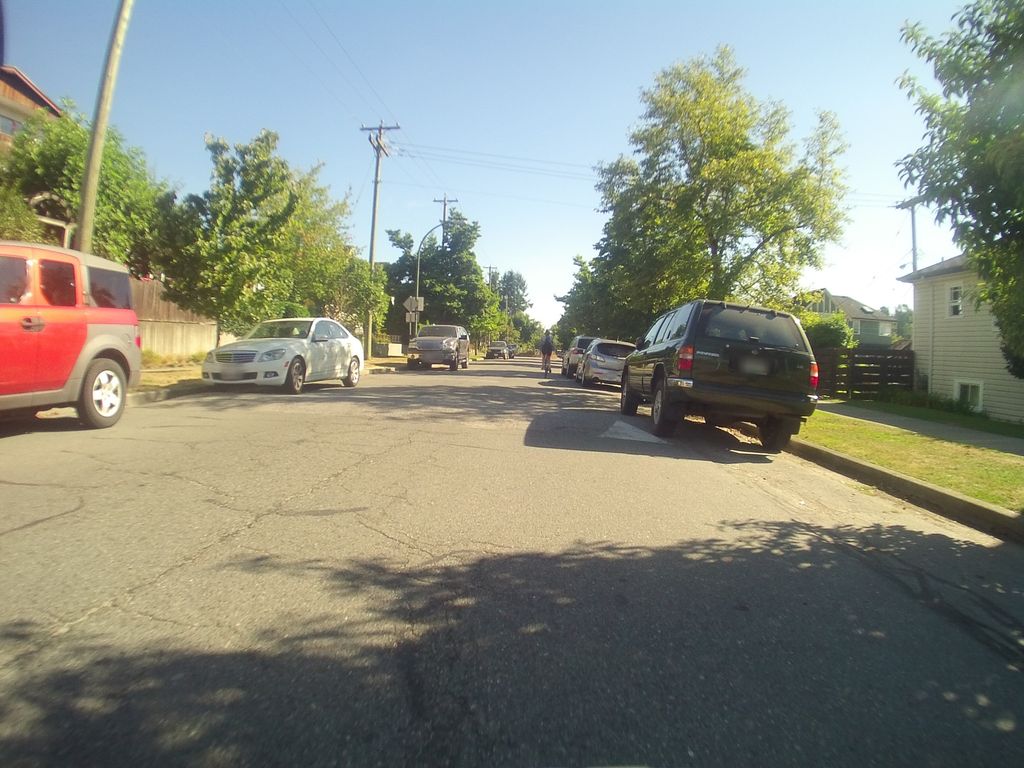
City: vancouver